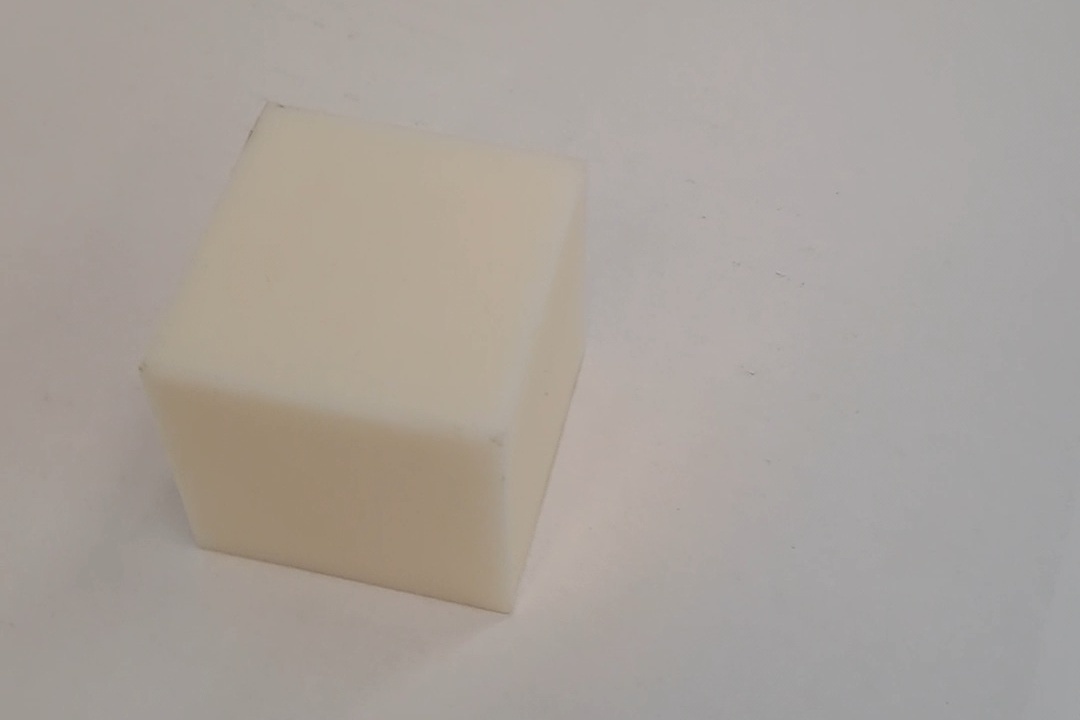
Label: Cuboid